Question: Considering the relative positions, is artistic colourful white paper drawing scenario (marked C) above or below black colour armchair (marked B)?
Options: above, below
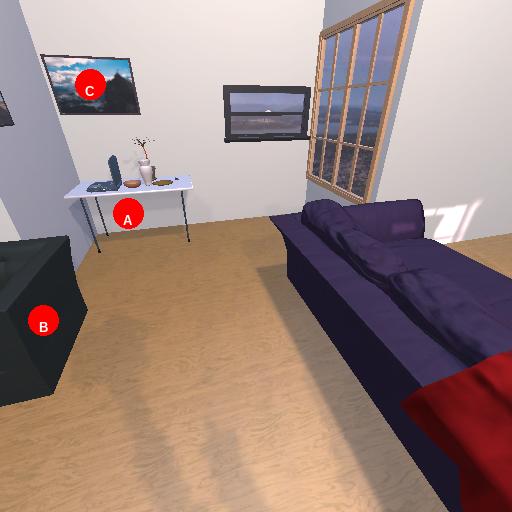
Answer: above